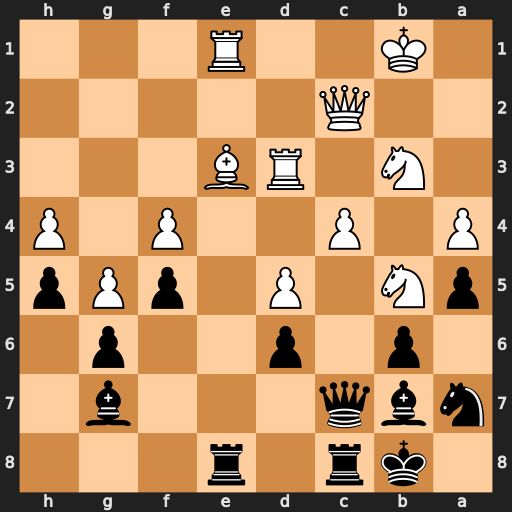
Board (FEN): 1kr1r3/nbq3b1/1p1p2p1/pN1P1pPp/P1P2P1P/1N1RB3/2Q5/1K2R3
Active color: b
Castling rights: -
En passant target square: -
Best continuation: Nxb5 axb5 Qxc4 Qxc4 Rxc4